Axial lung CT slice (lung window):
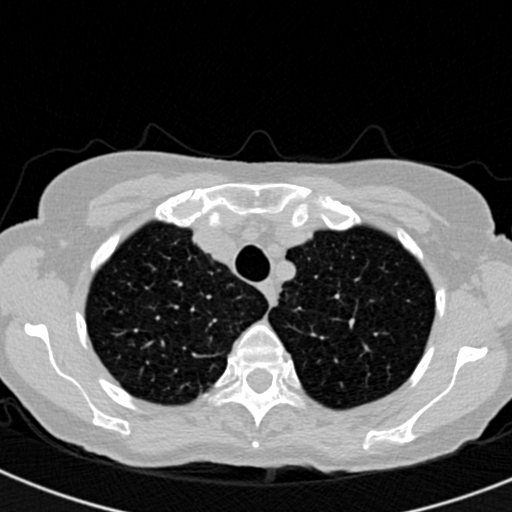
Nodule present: no